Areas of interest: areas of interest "Sport and cultural"
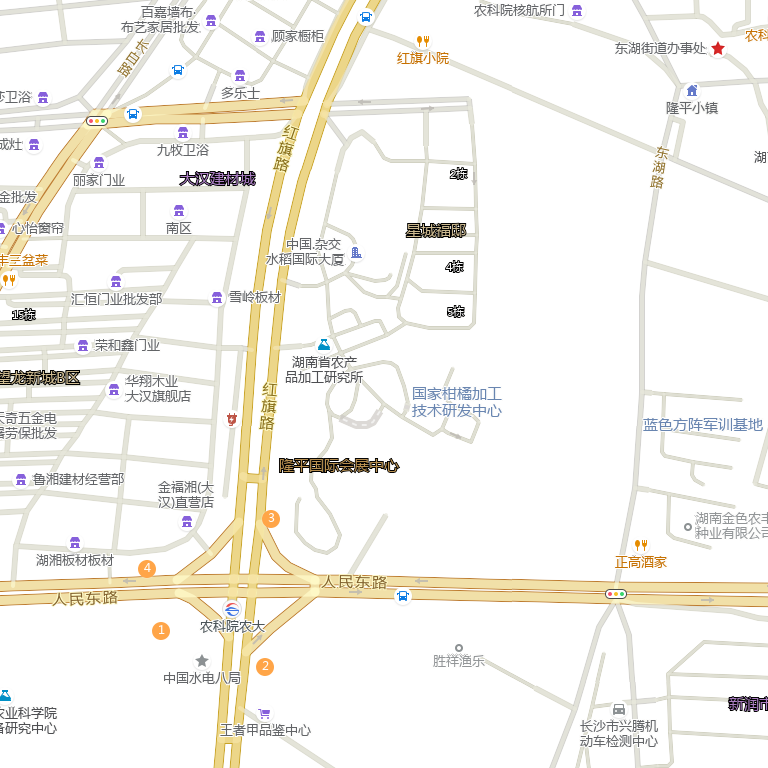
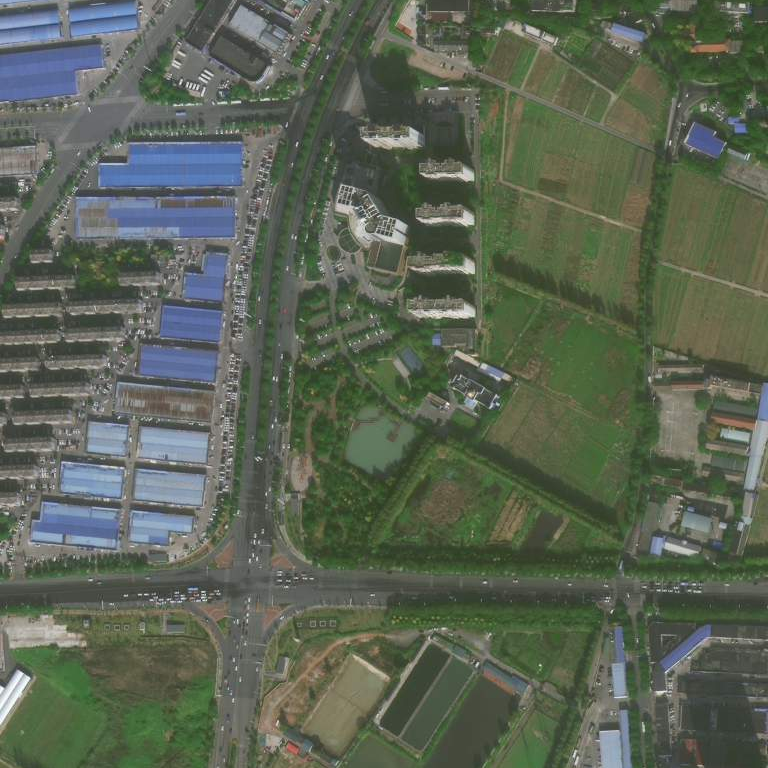